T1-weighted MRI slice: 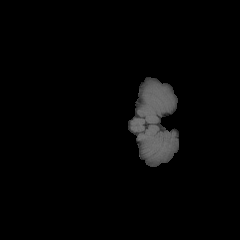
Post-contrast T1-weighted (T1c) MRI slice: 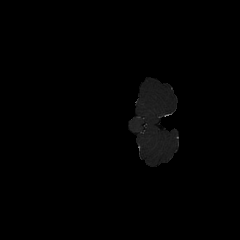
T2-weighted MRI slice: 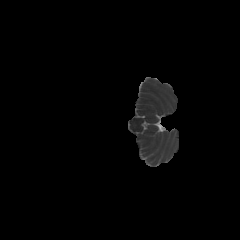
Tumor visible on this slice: no